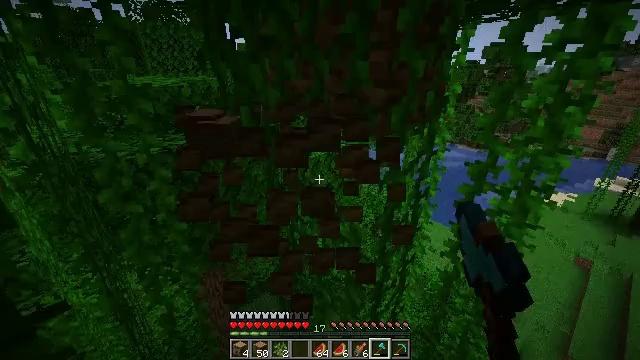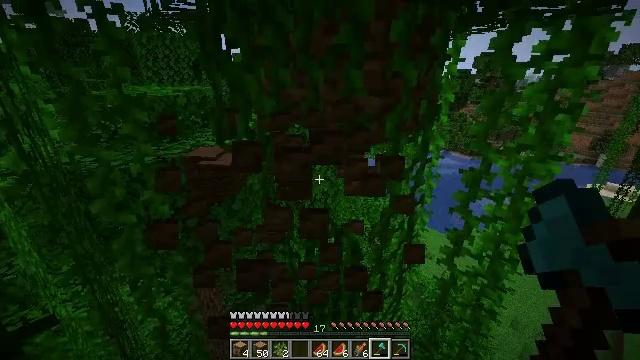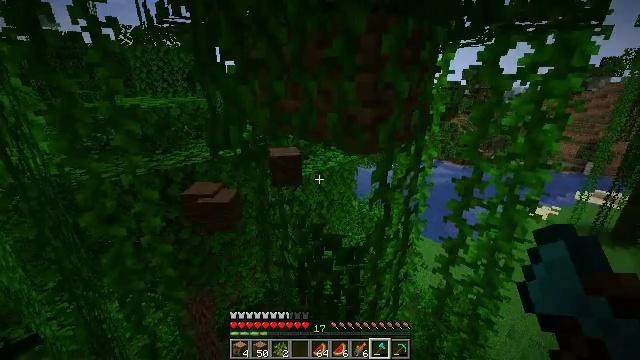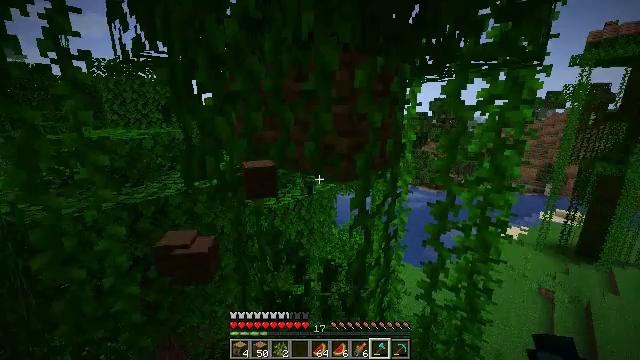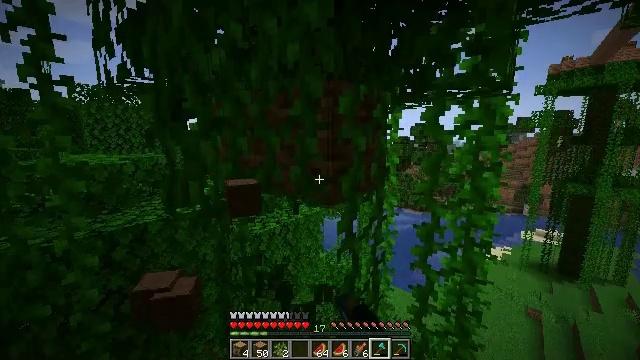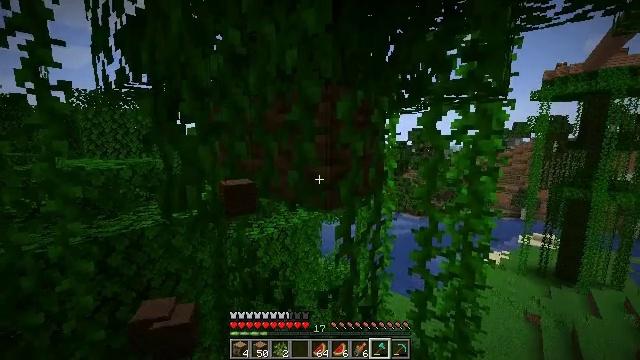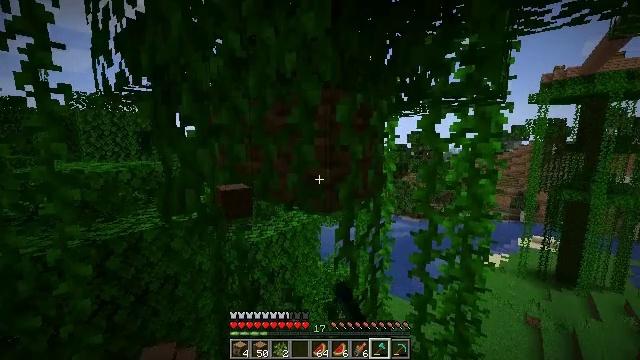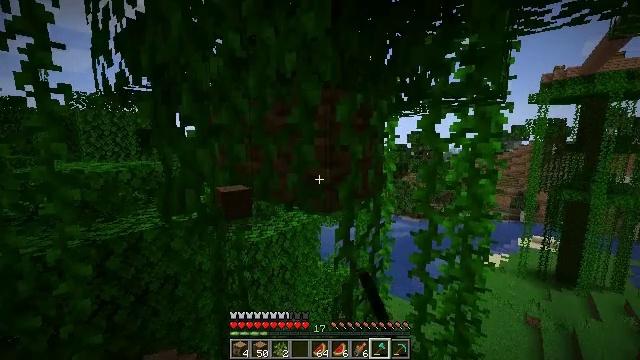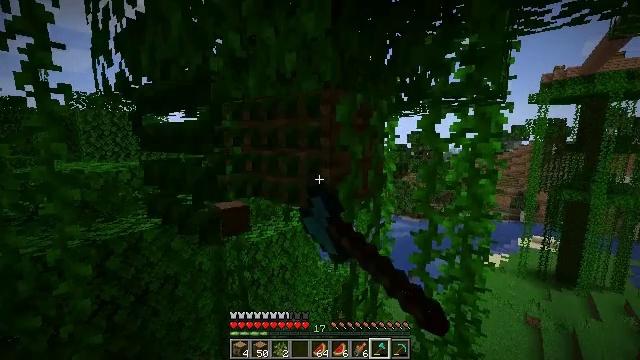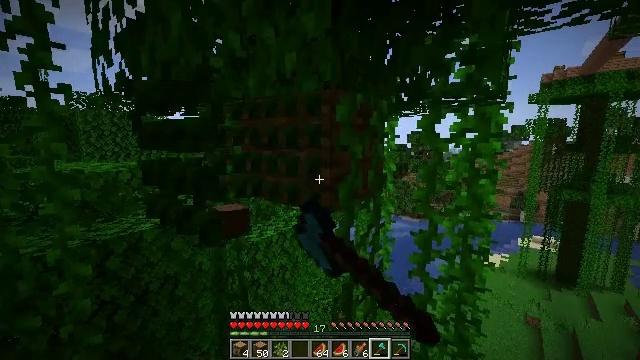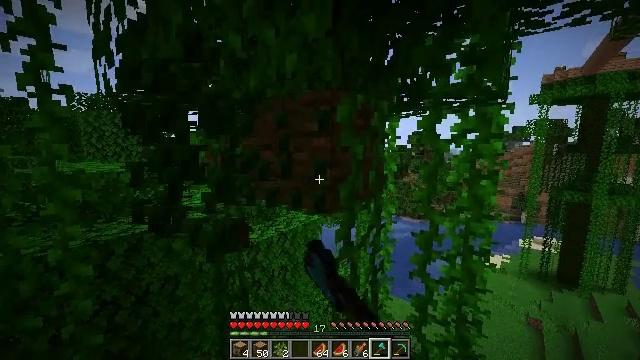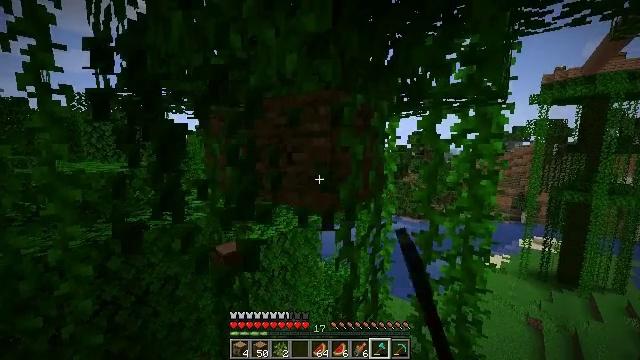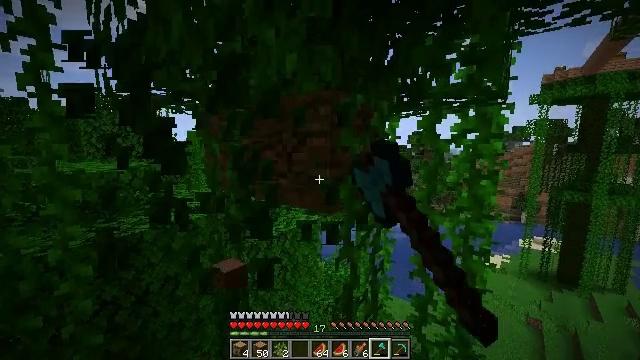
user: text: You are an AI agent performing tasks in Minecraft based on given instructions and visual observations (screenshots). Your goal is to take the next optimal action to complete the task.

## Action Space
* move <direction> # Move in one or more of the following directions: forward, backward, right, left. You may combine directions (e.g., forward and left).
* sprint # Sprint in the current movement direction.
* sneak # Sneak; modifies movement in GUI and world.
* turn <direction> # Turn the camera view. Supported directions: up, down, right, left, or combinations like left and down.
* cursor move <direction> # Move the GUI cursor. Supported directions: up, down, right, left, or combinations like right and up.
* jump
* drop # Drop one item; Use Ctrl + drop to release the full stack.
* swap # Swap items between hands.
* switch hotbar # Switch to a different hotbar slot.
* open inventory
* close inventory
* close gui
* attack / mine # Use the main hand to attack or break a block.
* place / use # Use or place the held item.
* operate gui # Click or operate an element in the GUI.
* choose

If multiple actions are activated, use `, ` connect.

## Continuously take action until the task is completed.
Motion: motion action
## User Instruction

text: Remove and gather vines.
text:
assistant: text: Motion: turn right and up, attack / mine
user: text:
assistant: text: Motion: turn right and up, attack / mine
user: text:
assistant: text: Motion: turn right and up, attack / mine
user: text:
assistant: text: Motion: turn right and up, attack / mine
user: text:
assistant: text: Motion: turn up, attack / mine
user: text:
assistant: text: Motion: attack / mine
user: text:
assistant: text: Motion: attack / mine
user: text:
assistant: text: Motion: attack / mine
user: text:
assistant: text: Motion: attack / mine
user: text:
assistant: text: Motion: attack / mine
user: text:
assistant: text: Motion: attack / mine
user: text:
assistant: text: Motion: attack / mine
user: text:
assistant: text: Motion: attack / mine